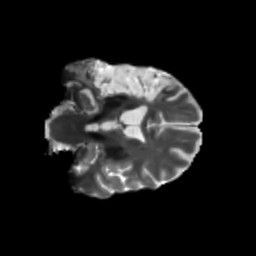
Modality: T2w
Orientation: coronal
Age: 56
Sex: male
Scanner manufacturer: siemens
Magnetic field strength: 3 T
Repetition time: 5.25 s
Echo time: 0.08 s